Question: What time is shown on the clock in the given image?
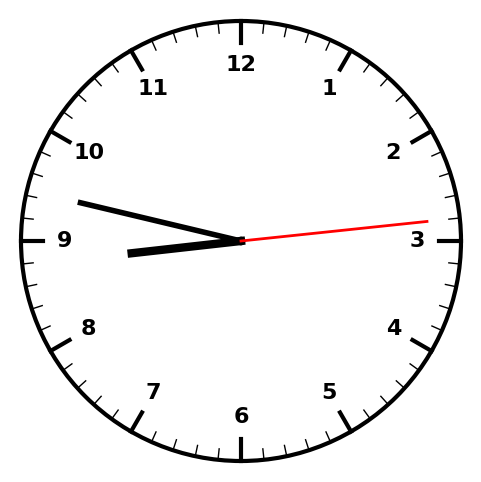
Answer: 08:47:14